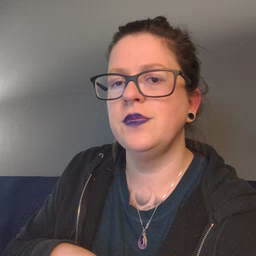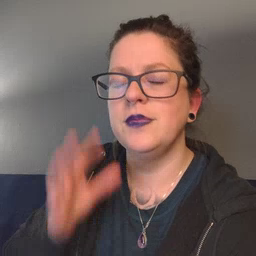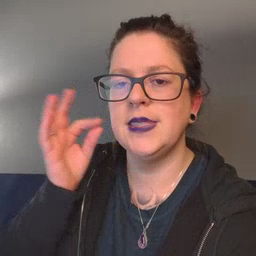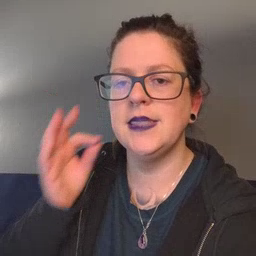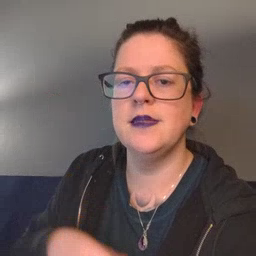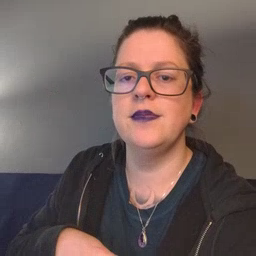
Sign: kitty